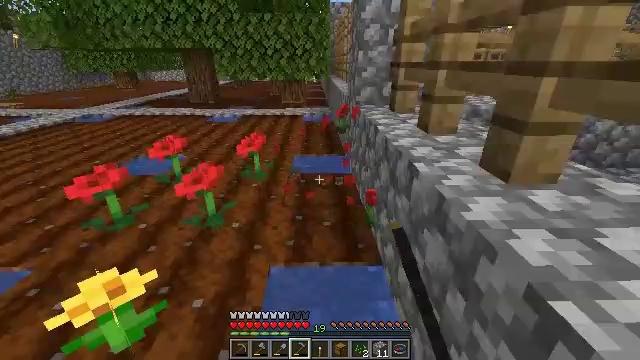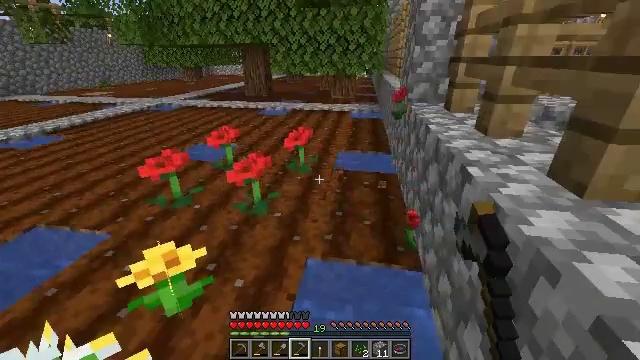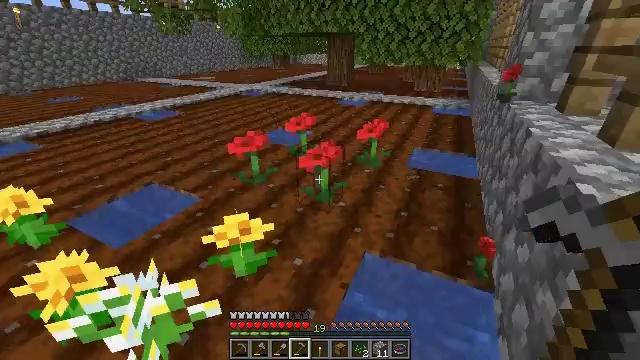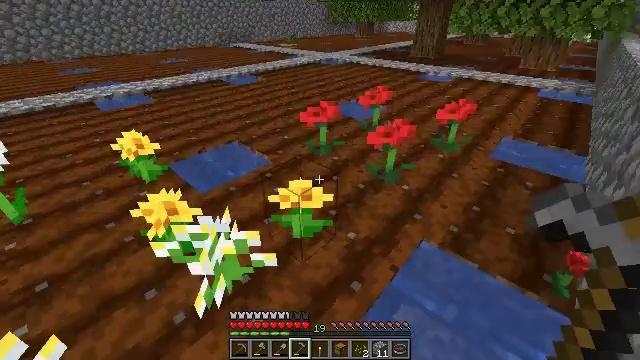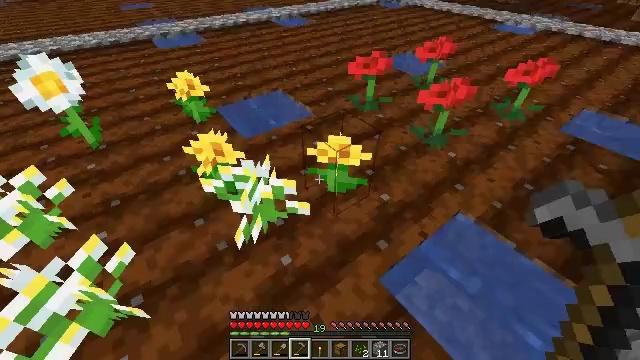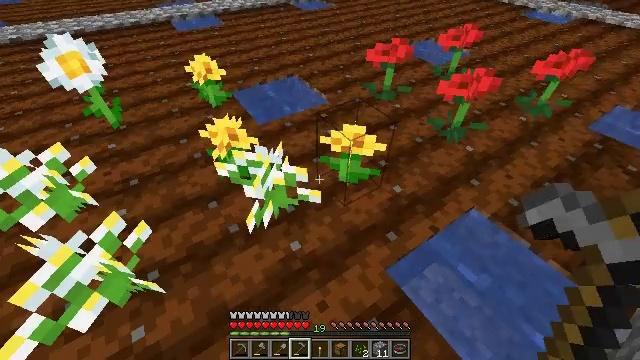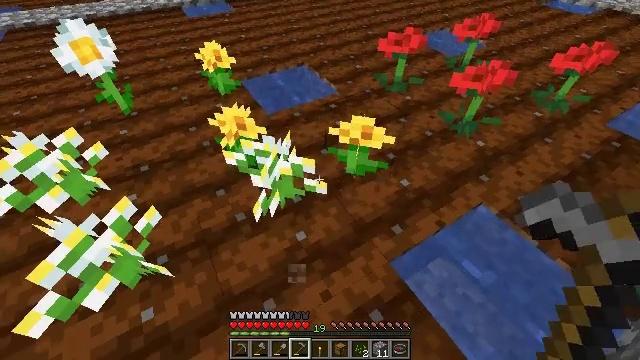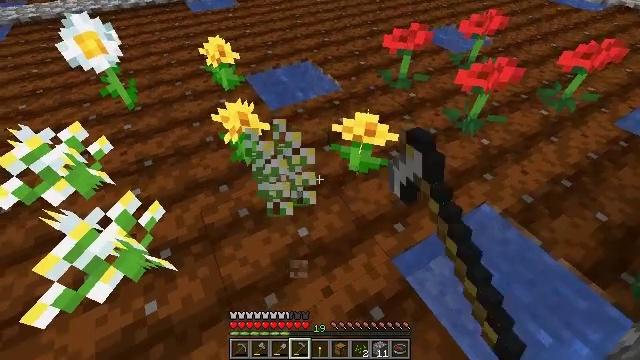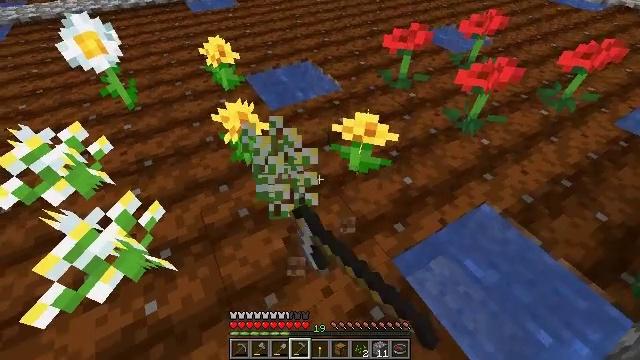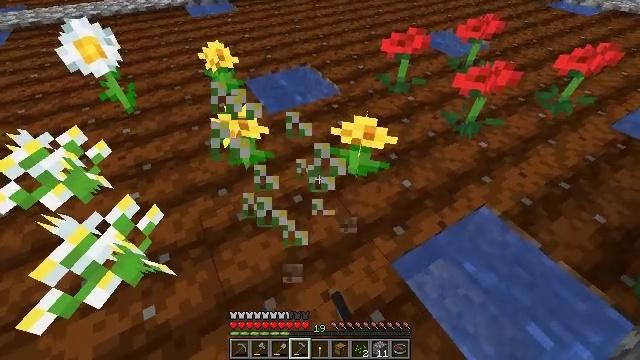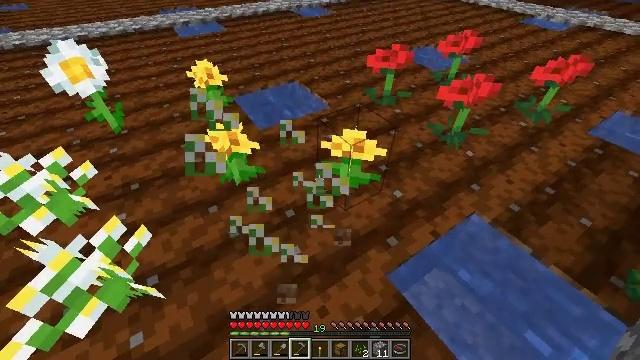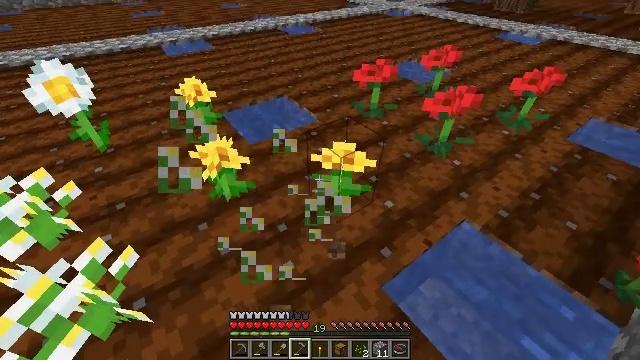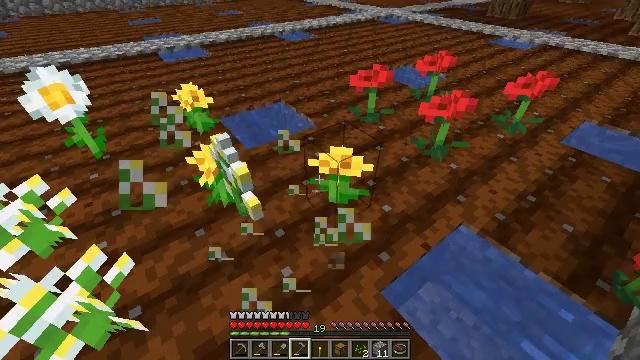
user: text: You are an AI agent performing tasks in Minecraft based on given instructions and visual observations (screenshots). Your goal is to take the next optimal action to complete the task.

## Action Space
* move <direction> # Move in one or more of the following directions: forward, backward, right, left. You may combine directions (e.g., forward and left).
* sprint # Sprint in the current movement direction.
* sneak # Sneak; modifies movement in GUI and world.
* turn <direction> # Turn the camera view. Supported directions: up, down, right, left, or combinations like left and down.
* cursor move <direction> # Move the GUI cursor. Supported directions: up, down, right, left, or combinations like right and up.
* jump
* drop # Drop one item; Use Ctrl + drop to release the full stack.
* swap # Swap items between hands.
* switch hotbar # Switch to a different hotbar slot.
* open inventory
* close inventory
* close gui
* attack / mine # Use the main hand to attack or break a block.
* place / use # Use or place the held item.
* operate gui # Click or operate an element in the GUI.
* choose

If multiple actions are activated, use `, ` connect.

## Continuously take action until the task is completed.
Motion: motion action
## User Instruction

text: Mine the azure bluet flower.
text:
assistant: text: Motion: turn left
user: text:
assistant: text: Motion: turn left and down
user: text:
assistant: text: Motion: turn left and down
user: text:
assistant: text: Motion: turn left and down
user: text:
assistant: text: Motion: turn left and down
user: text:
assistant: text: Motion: turn left and down, attack / mine
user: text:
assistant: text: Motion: attack / mine
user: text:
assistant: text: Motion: attack / mine
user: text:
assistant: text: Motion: no_op
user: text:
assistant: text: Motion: turn right and up
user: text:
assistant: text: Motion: turn right and up
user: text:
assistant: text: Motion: turn up
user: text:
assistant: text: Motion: no_op